Question: I have a custom vertical scrollbar.
It has the next structure:
'''
div (general container)-- style table height 300 px
div "uparrow" style tablerow height 20px
div "slider" style tablerow NO height (automATIC)
div "line or guide"
div "for handle"
div "downarrow" style tablerow height 20px
'''
Ok, this works fine.
I can change the general container height and every is resized rightly.
My problem: I want to place the vertical handle absolutely inside the 'slider'.
(I have javascript code to set the style.top )
I want 'center' for both the line & the handle.
Using margin-left: auto margin-right:auto works fine for the 'line' but then the slider is not placed good.
I'm playing with some relative / absolute combinations without success.
Also I'm playing placing the handle inside the line, also with wrong results.
The image shows what I want (in this case uparrow & downarrow are empty)
Any ideas and advise?

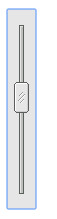
Answer: Parent div should have 'position: relative'. The slider button 'position: absolute' and 'left: 50%' the 'margin-left' should be the minus half of its width. Example if the width is '20px' the margin left should be '-10px'.
The position absolute allows to flow the button over the slider. Position relative forces the slider to obey the offset of the parent div. Left 50% places the left border of the element in the center. The actually centering gets done by the margin-left. It sets the element back with the half of its width.
With pure css example:
'''
div.sliderContainer {
width: 30px;
height: 300px;
background-color: #EEEEEE;
border: 2px solid #99B2FF;
border-radius: 3px 3px 3px 3px;
box-sizing: border-box;
position: relative;
padding: 10px 0px 10px 0px;
}
div.sliderLine {
width: 4px;
outline: 1px solid #888888;
background-color: #AAAAAA;
box-shadow: inset 1px 1px 0px #ffffff;
margin: auto auto;
box-sizing: border-box;
height: 100%;
}
div.sliderButton {
box-sizing: border-box;
width: 20px;
margin-left: -10px;
position: absolute;
left: 50%;
top: 20px;
height: 30px;
border: 1px solid #AAAAAA;
border-radius: 3px 3px 3px 3px;
background-color: #EEEEEE;
box-shadow: inset 1px 1px 0px #ffffff;
}
'''
HTML
'''
<div id="slider_01" class="sliderContainer">
<div class="sliderLine"></div>
<div class="sliderButton"></div>
</div>
'''
<URL> as proof.